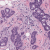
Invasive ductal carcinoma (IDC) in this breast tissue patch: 1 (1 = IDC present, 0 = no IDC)